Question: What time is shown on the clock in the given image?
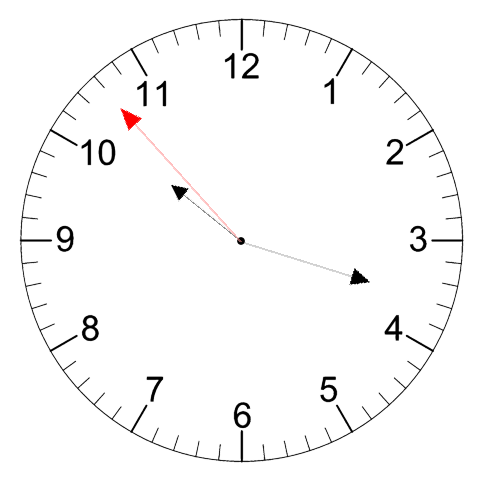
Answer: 10:17:53